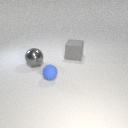
large gray metal sphere in front of large gray rubber cube